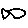
Label: fish